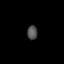
Tissue: lung
Cell type: Fibroblasts
Senescence score: 0.5708
Nuclear area (px): 144
Mean DAPI intensity: 79.458